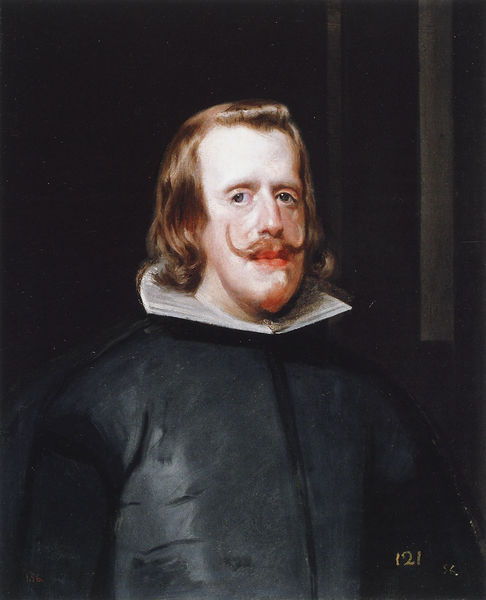
Titel: Philipp IV.
Künstler: Diego de Velázquez
Institution: Madrid, Museo del Prado
Schlagwörter: dunkel, gemälde, haut, mann, rubens, schatten, weiß, haar, hell, hintergrund, licht, mund, nase, profil, schwarz, blick, rot, bart, blond, jacke, jung, schnurrbart, wand, augen, barock, kragen, lang, bildnis, portrait, porträt, signatur, öl, haare, mantel, adel, brustbild, brünett, kinn, lippe, lippen, locke, rosa, spanien, schnurbart, reflexe, ernst, transparent, naht, weste, velasquez, spanisch, stehkragen, ritter, halbprofil, ziffer, niederländer, van dyck, velazquez, leuchtend, nummer, dümmlich, länglich, spanier, habsburg, langhaarig, velazques, lange, schnurrbar, rüctung, 121, ext express, vasco, gama